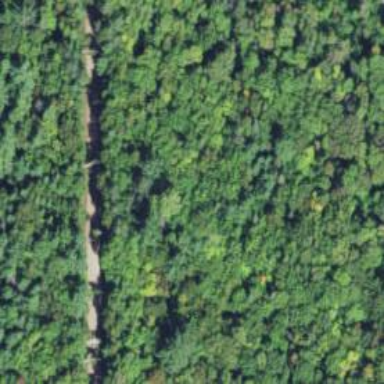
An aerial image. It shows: Abandoned railway with historical significance.